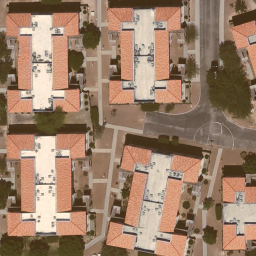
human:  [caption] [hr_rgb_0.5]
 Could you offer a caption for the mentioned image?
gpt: There are lots of houses with orange and white roofs pressed together .

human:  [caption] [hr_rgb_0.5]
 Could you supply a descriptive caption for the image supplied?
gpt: This is a dense residential area .

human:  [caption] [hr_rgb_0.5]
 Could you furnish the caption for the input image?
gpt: Lots of houses with orange and white roofs pressed together .

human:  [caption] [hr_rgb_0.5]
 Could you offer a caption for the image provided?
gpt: It is a dense residential area with lots of houses pressed together .

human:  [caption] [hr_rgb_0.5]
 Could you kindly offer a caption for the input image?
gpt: This is a dense residential area with many houses .